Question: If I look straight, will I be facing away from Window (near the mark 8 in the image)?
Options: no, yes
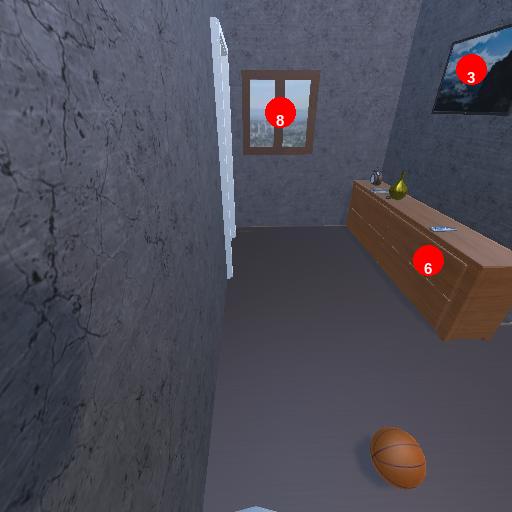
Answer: no